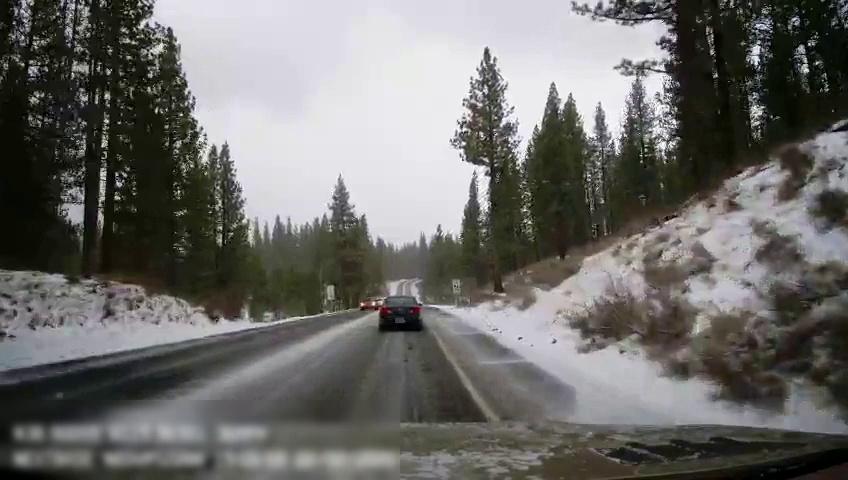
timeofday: Day
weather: Snowy
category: Drivable Space
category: Vehicles | Car
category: Vehicles | SUV
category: Vehicles | Car
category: Lanes | Opposite Lane
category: Lanes | Current Lane